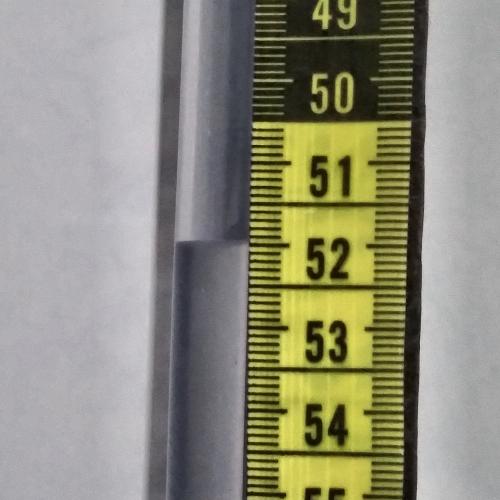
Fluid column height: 52.0 cm